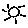
Label: sun